Question: I am working on a Swing GUI appication on mac osx. There is a proble, when i right click on open a popup on my Application , and then i click on other application. my pop is still open and i can work on other GUI.
As shown in image.

Which should be the best way to resolve this issue? Should i close all popups on my window while focus goes away to other program? or something else.
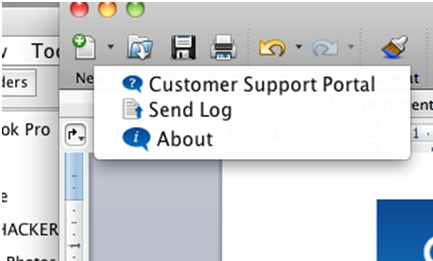
Answer: I used apple mac os property to pin my JMenu to Os menu. and all worked perfect.
'''
System.setProperty("apple.laf.useScreenMenuBar", "true");
'''
This link is very useful for swing app looking like native OS.
<URL>